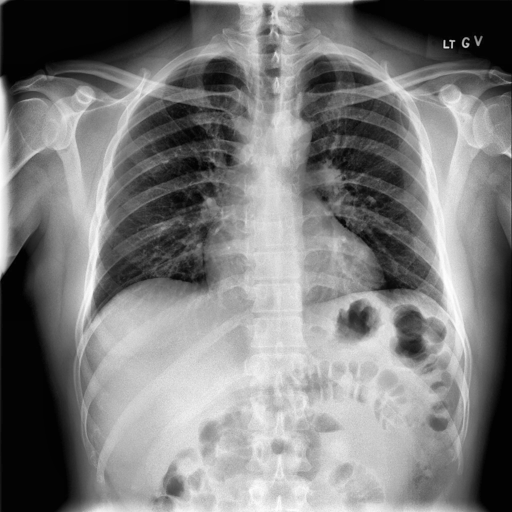
Finding: NORMAL